Interaction volume radius: 5 \u00c5
Interaction volume height: 10 \u00c5
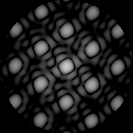
Disorder parameter: 0.06793